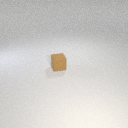
small brown rubber cube